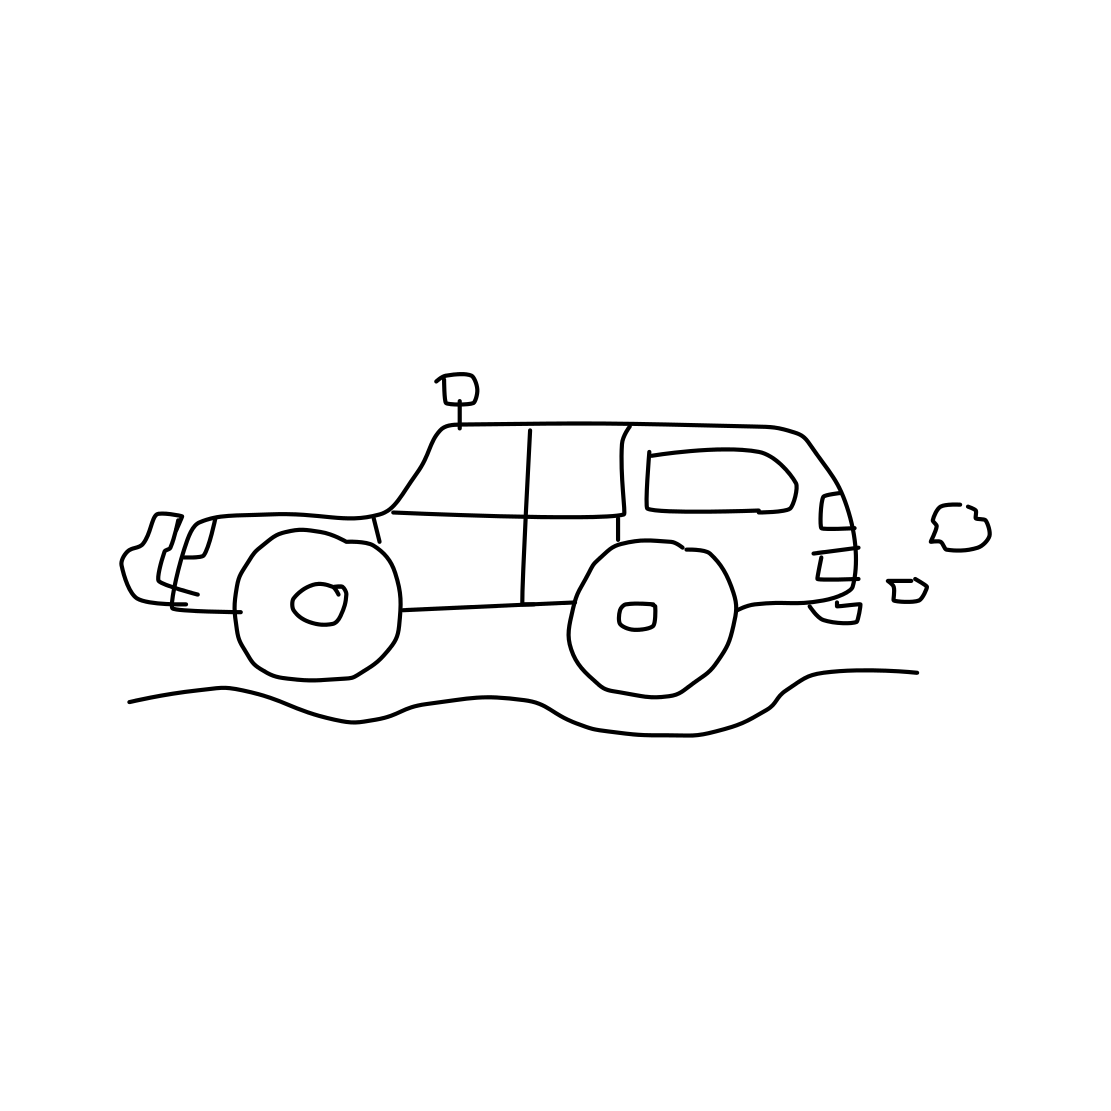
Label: suv